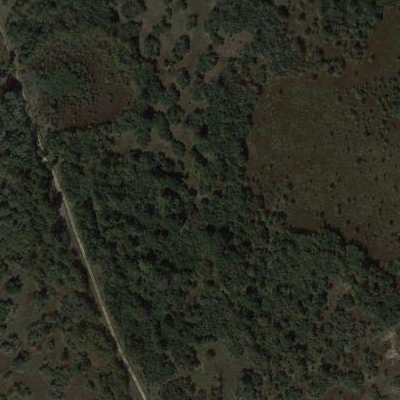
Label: Forest